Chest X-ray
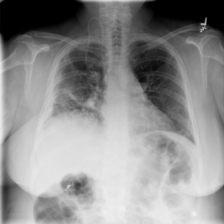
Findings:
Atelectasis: negative
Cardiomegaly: negative
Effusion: negative
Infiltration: positive
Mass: negative
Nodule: negative
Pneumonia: negative
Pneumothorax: positive
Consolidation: negative
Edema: negative
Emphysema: negative
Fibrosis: negative
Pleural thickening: positive
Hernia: negative